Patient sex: F
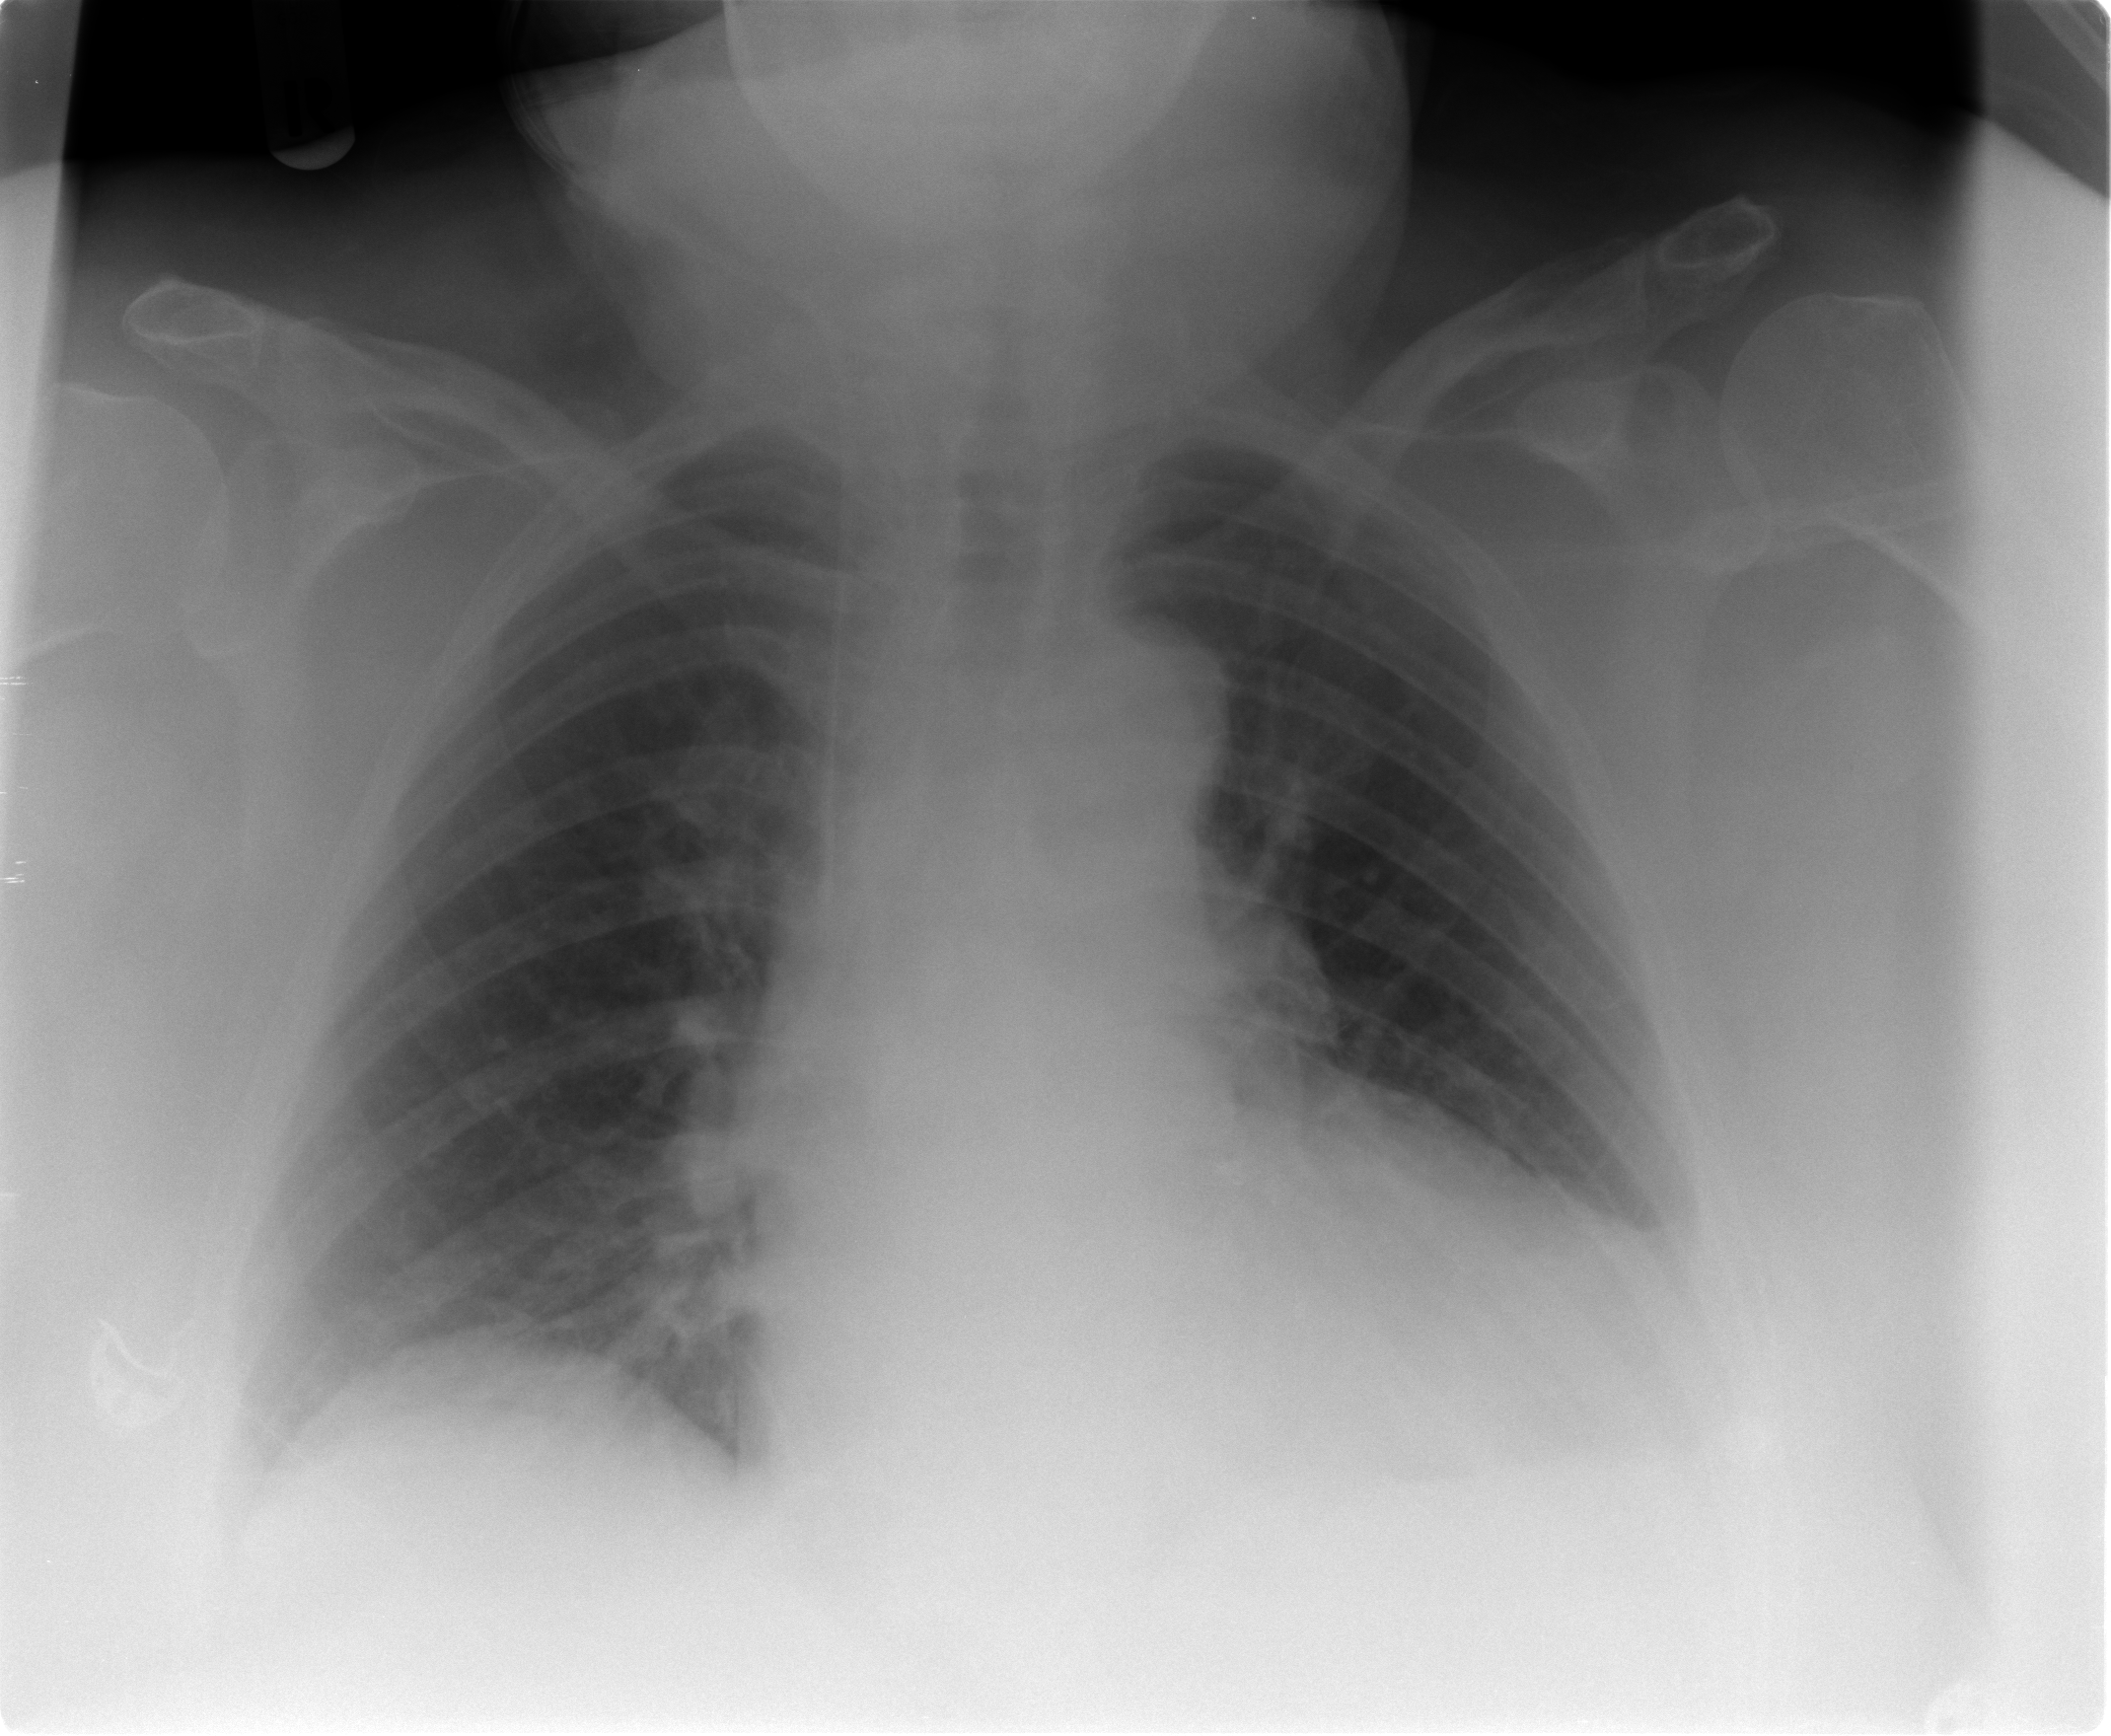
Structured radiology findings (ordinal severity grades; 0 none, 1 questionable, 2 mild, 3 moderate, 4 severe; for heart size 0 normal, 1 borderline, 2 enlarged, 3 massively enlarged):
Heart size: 2
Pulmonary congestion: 0
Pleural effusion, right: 0
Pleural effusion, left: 2
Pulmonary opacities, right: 0
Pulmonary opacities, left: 0
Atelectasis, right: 2
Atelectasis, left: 2